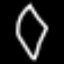
Label: diamond